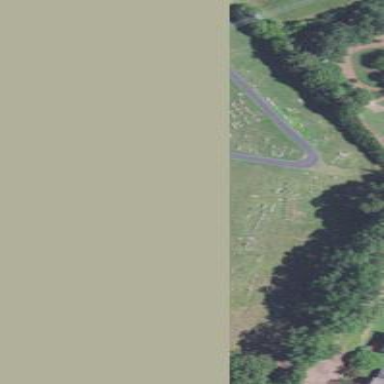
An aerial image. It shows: Grave yard.